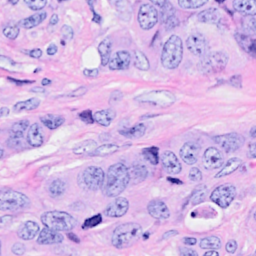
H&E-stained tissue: Breast